Field crop: maize
Growth stage: 1
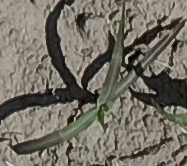
Species: sorghum